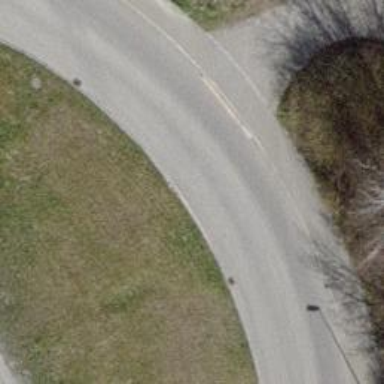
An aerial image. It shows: Unclassified road with sidewalk on the left.